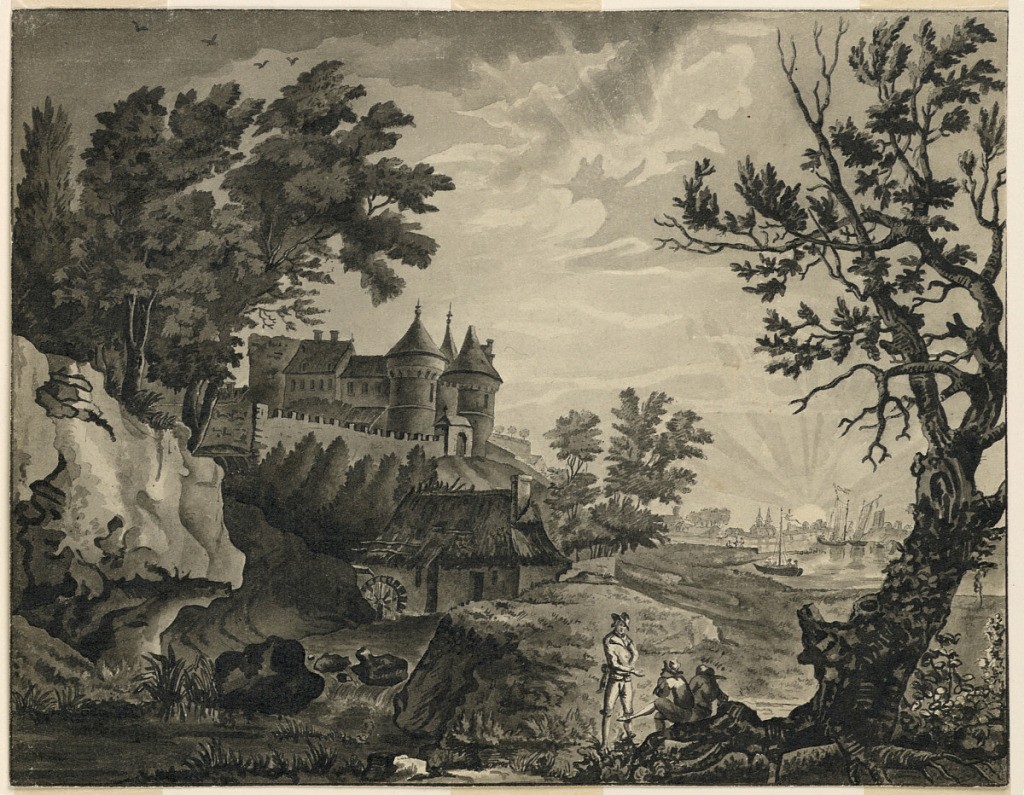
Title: Landscape
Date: ca. 1790
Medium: Brush and grey and black watercolors on paper
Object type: Drawing
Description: A fortified castle lies in the center left by the shore of a river. A water mill and cottage are depicted at the river bank. A group of three men are gather by a tree in the center right. A harbor city looms in the distance in front of the setting sun.